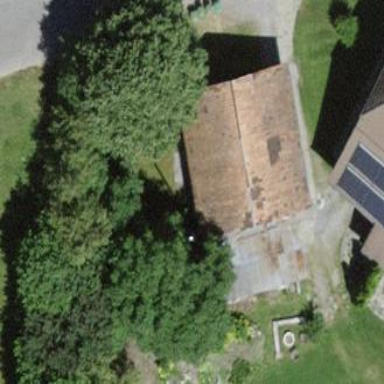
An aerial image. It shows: Rural barn.